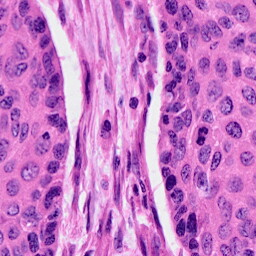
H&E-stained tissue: Cervix